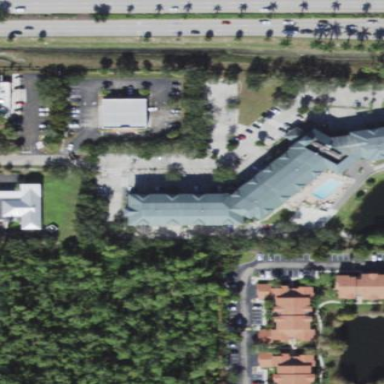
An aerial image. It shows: Hotel building.